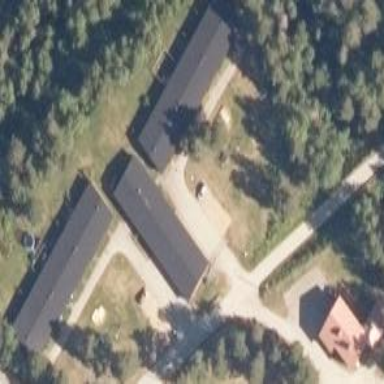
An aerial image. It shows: Terrace building.